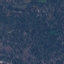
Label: Forest